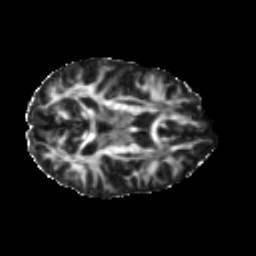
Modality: FA
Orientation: axial
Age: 52
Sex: female
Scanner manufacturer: ge
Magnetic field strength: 3 T
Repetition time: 7.8 s
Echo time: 0.0606 s